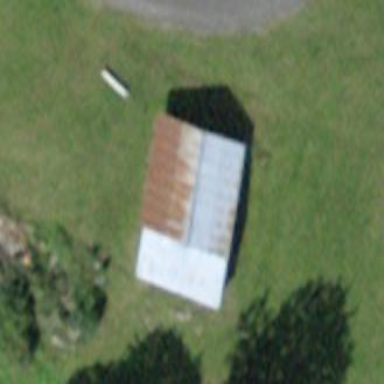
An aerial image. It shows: Barn.